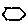
Label: hexagon